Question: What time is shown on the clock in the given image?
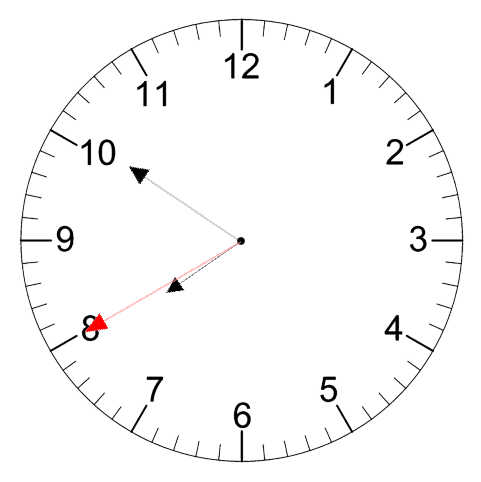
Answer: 07:50:40